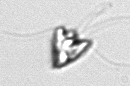
Label: Pyramimonas_longicauda